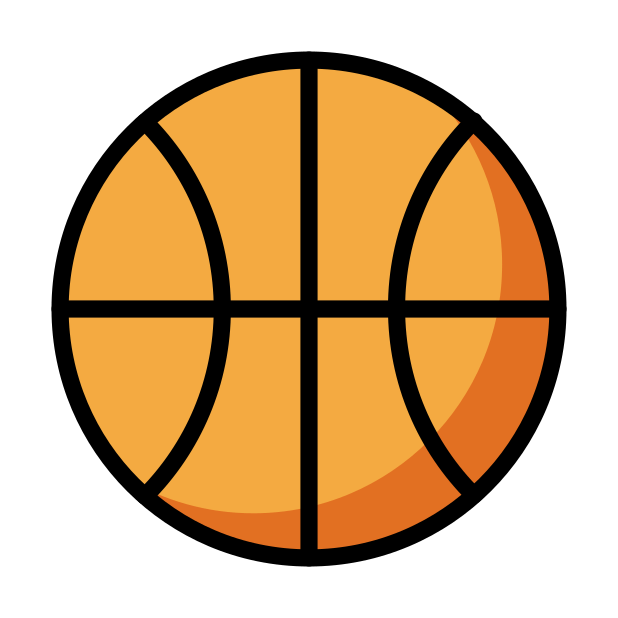
Emoji: 🏀
Name: basketball and hoop
Unicode: 0x1f3c0